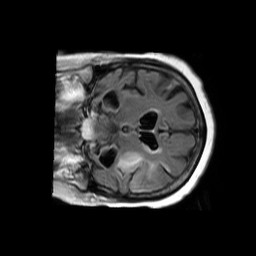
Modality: FLAIR
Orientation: coronal
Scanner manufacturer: philips
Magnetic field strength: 1.5 T
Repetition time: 11 s
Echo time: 0.14 s